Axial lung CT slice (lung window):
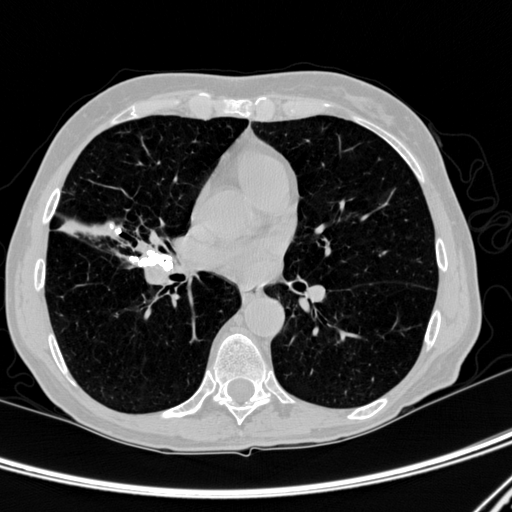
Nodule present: yes
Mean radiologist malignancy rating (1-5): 1